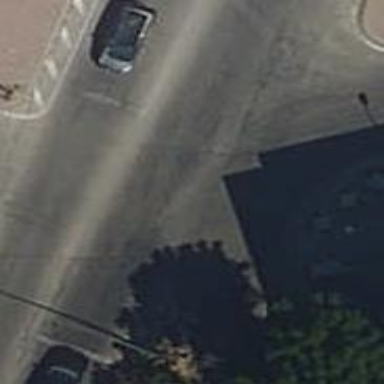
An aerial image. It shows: Road with traffic signals.